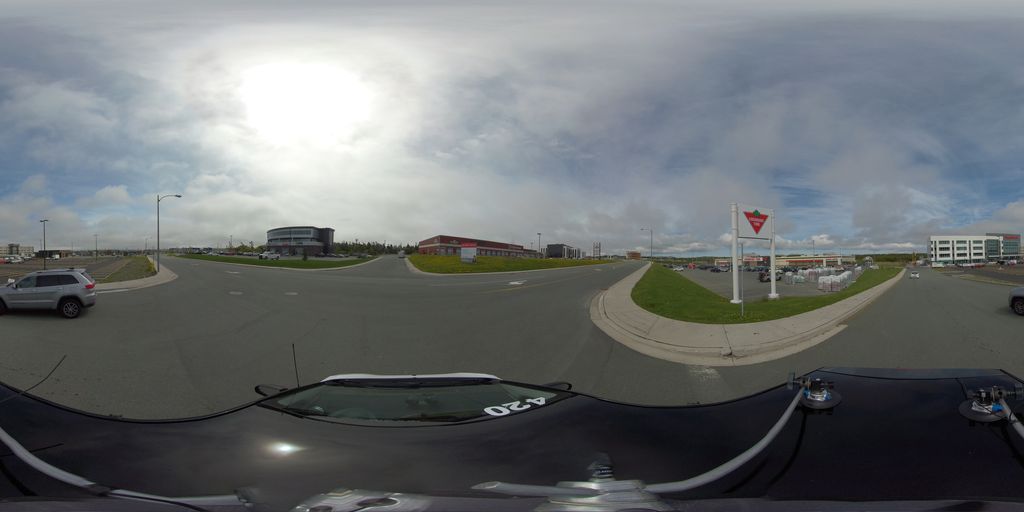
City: st_johns